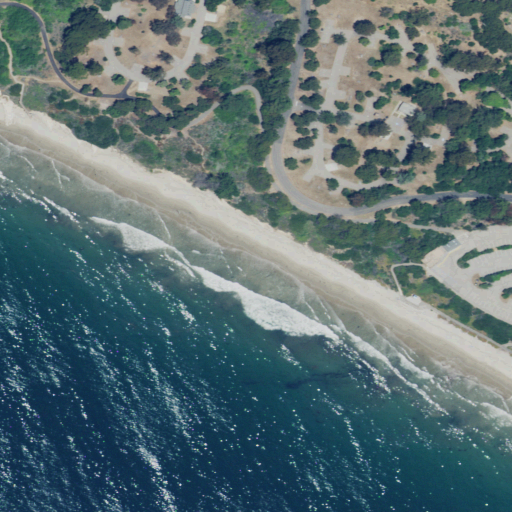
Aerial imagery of beach in California named El Capitan Beach containing open water, low intensity development, open development, medium intensity development, high intensity development, and shrub